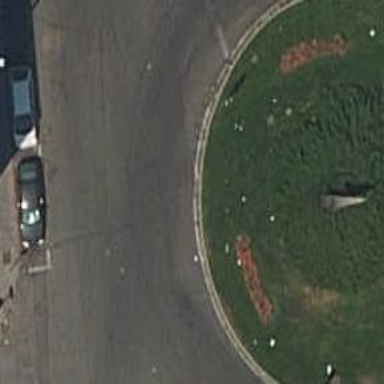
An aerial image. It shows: Circular junction on residential road.